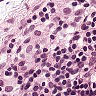
Metastatic tissue present: no